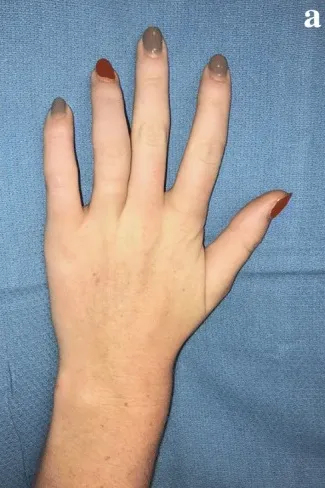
Clinical appearance on initial presentation to the hand surgery service The patient had wasting of the ulnar innervated intrinsic muscles of the hand between the metacarpals. A; The patient also had an ulnar claw hand deformity.
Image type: medical_photograph (other_medical_photograph)